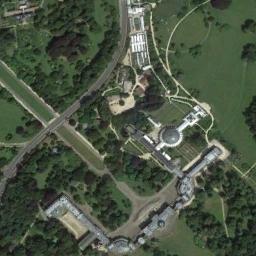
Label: palace